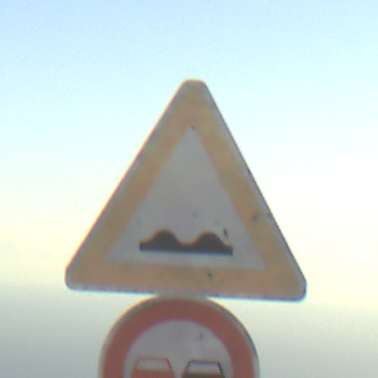
Verkehrszeichen: UnebeneFahrbahn
Zusatzzeichen unten: Ueberholverbot
Umgebung: Outdoor, Nature
Tageszeit: SunriseSunset
Wetter: PartlyCloudy
Licht: Natural
Jahreszeit: NotSpecified
Kontrast: HighContrast